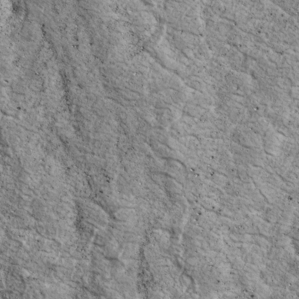
Label: non_frost